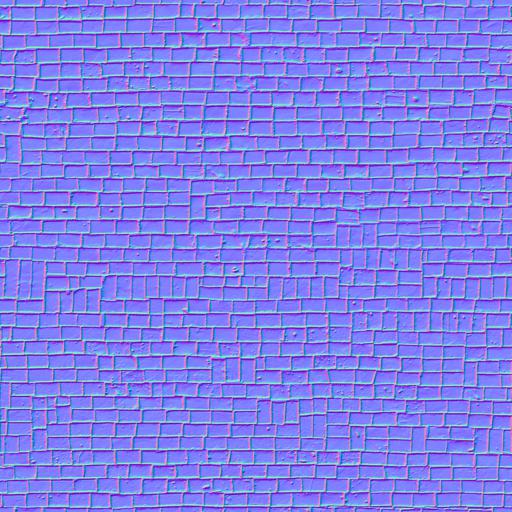
blue cyan mosaic small tiled tiles tiny